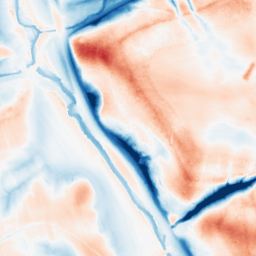
Category: edge_preserving
Decomposition family: guided
Decomposition parameters: radius: 16
eps: 1
Upsampling method: quartic
Upsampling parameters: scale: 2
Upsampling scale: 2